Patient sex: M
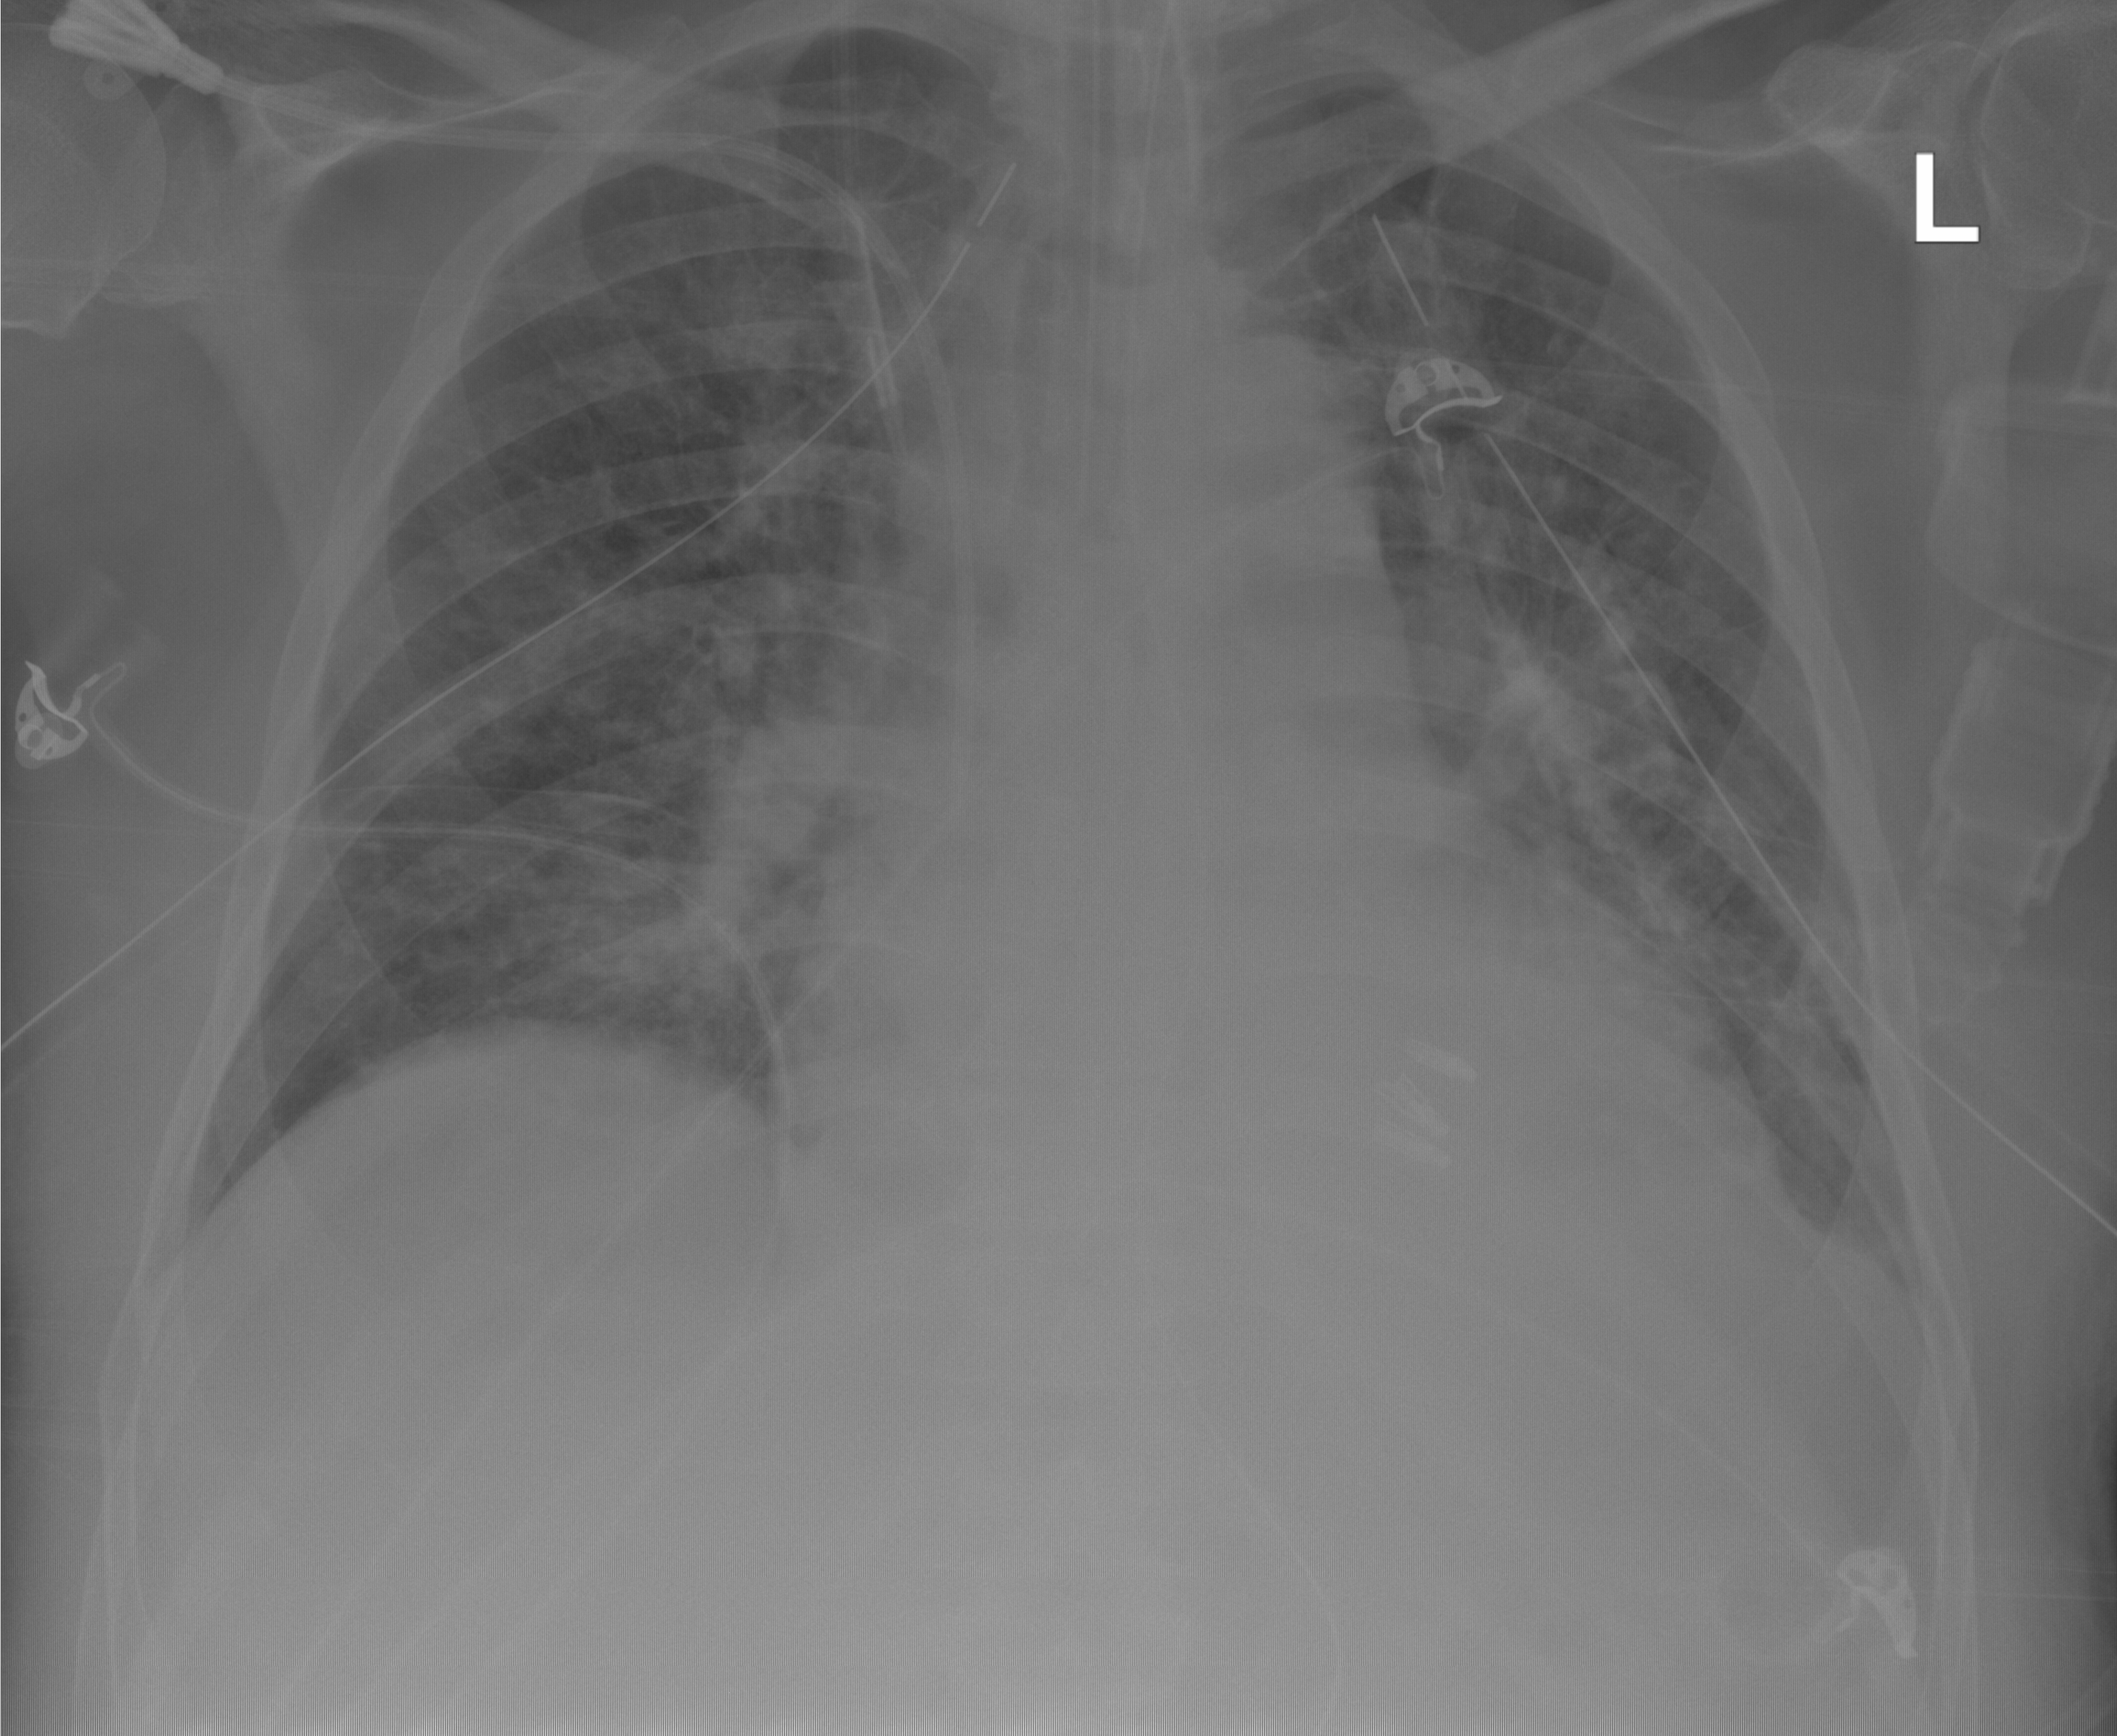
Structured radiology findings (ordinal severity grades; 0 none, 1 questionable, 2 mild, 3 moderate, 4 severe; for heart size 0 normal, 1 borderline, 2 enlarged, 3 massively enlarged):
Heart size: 2
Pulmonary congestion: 2
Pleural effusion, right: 0
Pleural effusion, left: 0
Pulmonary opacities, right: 0
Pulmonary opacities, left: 0
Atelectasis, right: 0
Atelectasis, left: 0